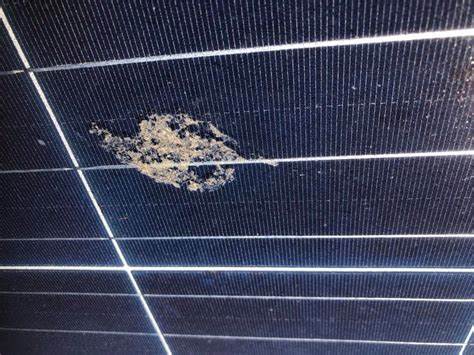
Label: Bird-drop